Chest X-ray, AP view. Patient: 52 years old, sex M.
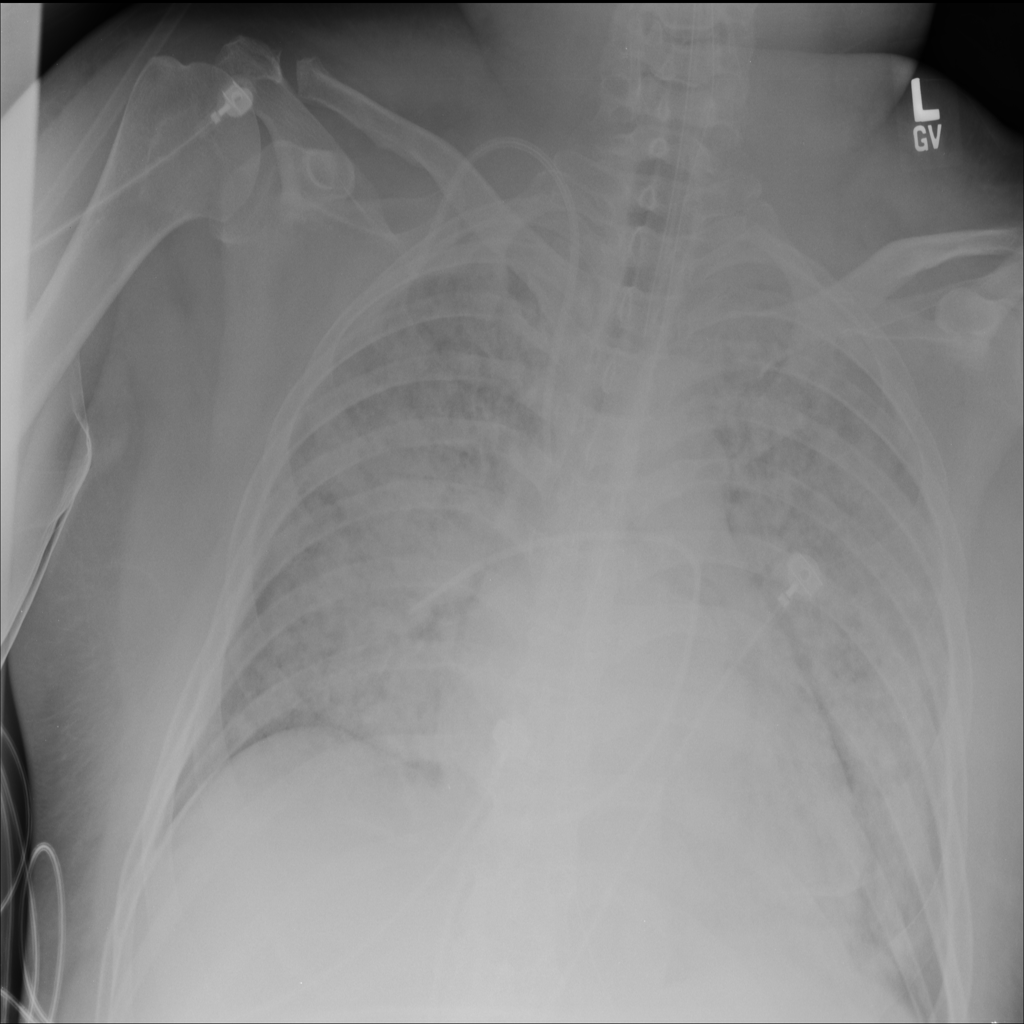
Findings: No Finding